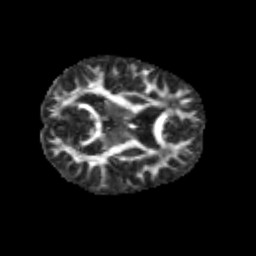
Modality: FA
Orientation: axial
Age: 11
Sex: male
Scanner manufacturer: siemens
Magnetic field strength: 3 T
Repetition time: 3.8 s
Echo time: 0.07 s